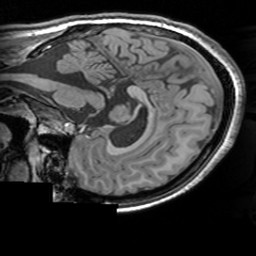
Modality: T1w
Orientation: sagittal
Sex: female
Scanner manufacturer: siemens
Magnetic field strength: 3 T
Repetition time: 1.63 s
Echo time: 0.00311 s